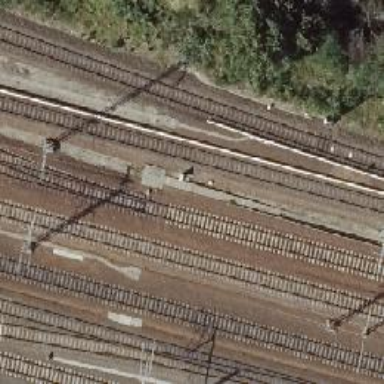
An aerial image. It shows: Solitary milestone along the railway.